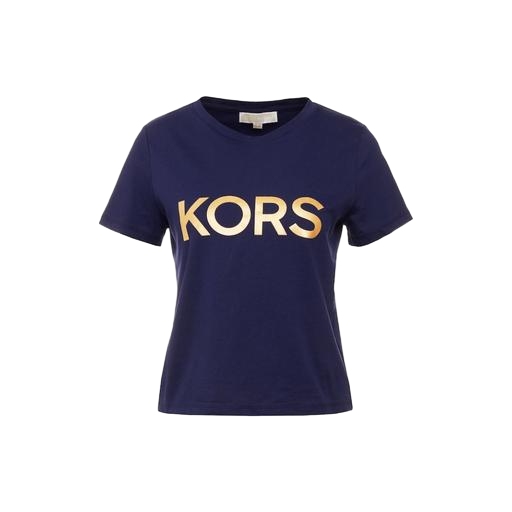
blue logo print t-shirt, graphic t-shirt, multicolor logo-print t-shirt, white background